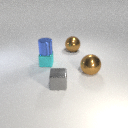
small cyan metal cube below small blue metal cylinder